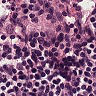
Metastatic tissue present: no